Interaction volume radius: 5 \u00c5
Interaction volume height: 10 \u00c5
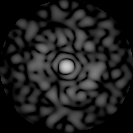
Disorder parameter: 0.8772